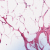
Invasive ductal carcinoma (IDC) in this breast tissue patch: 0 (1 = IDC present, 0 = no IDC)